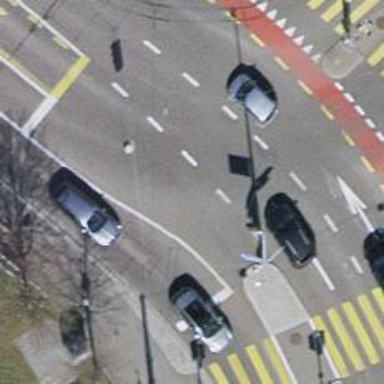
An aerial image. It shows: Secondary road with asphalt surface. The road has trolley wires.